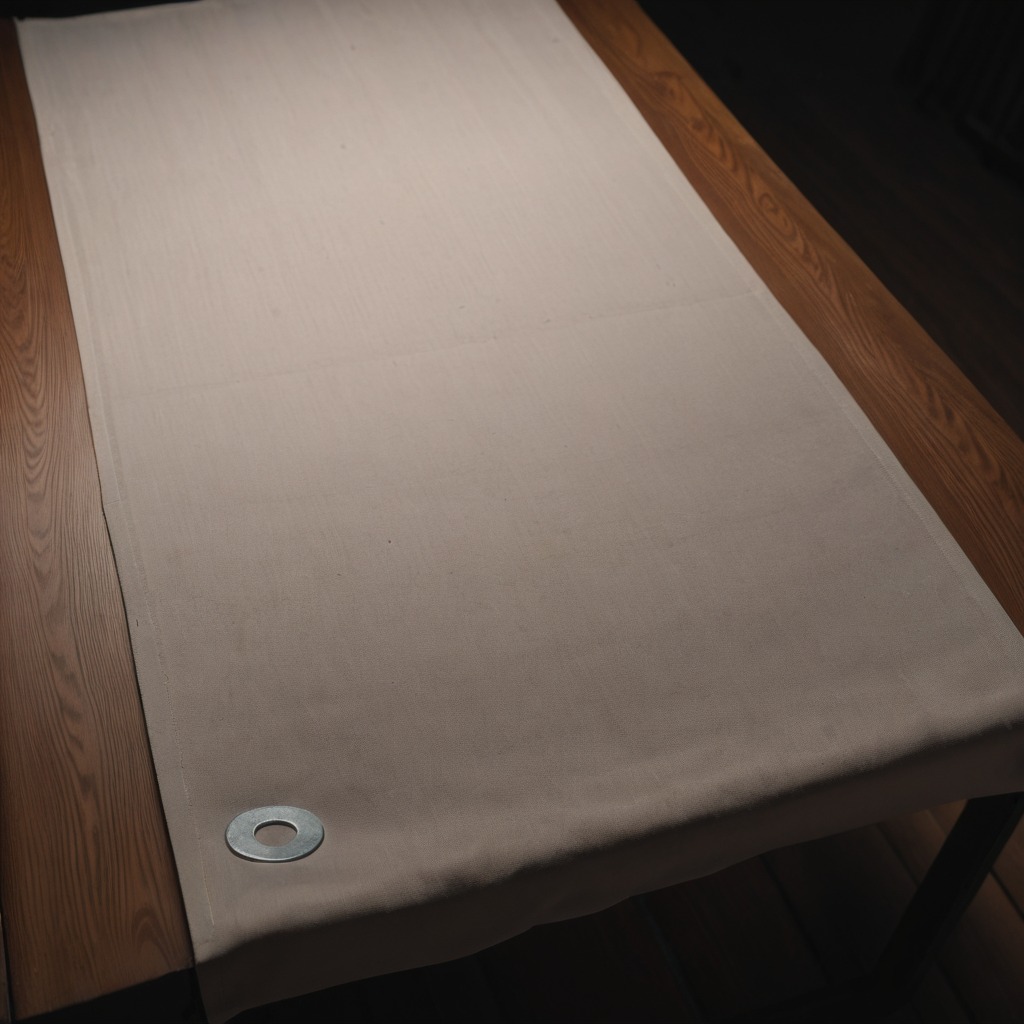
A flat metal washer lies on the wooden table.